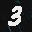
Label: 3